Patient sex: F
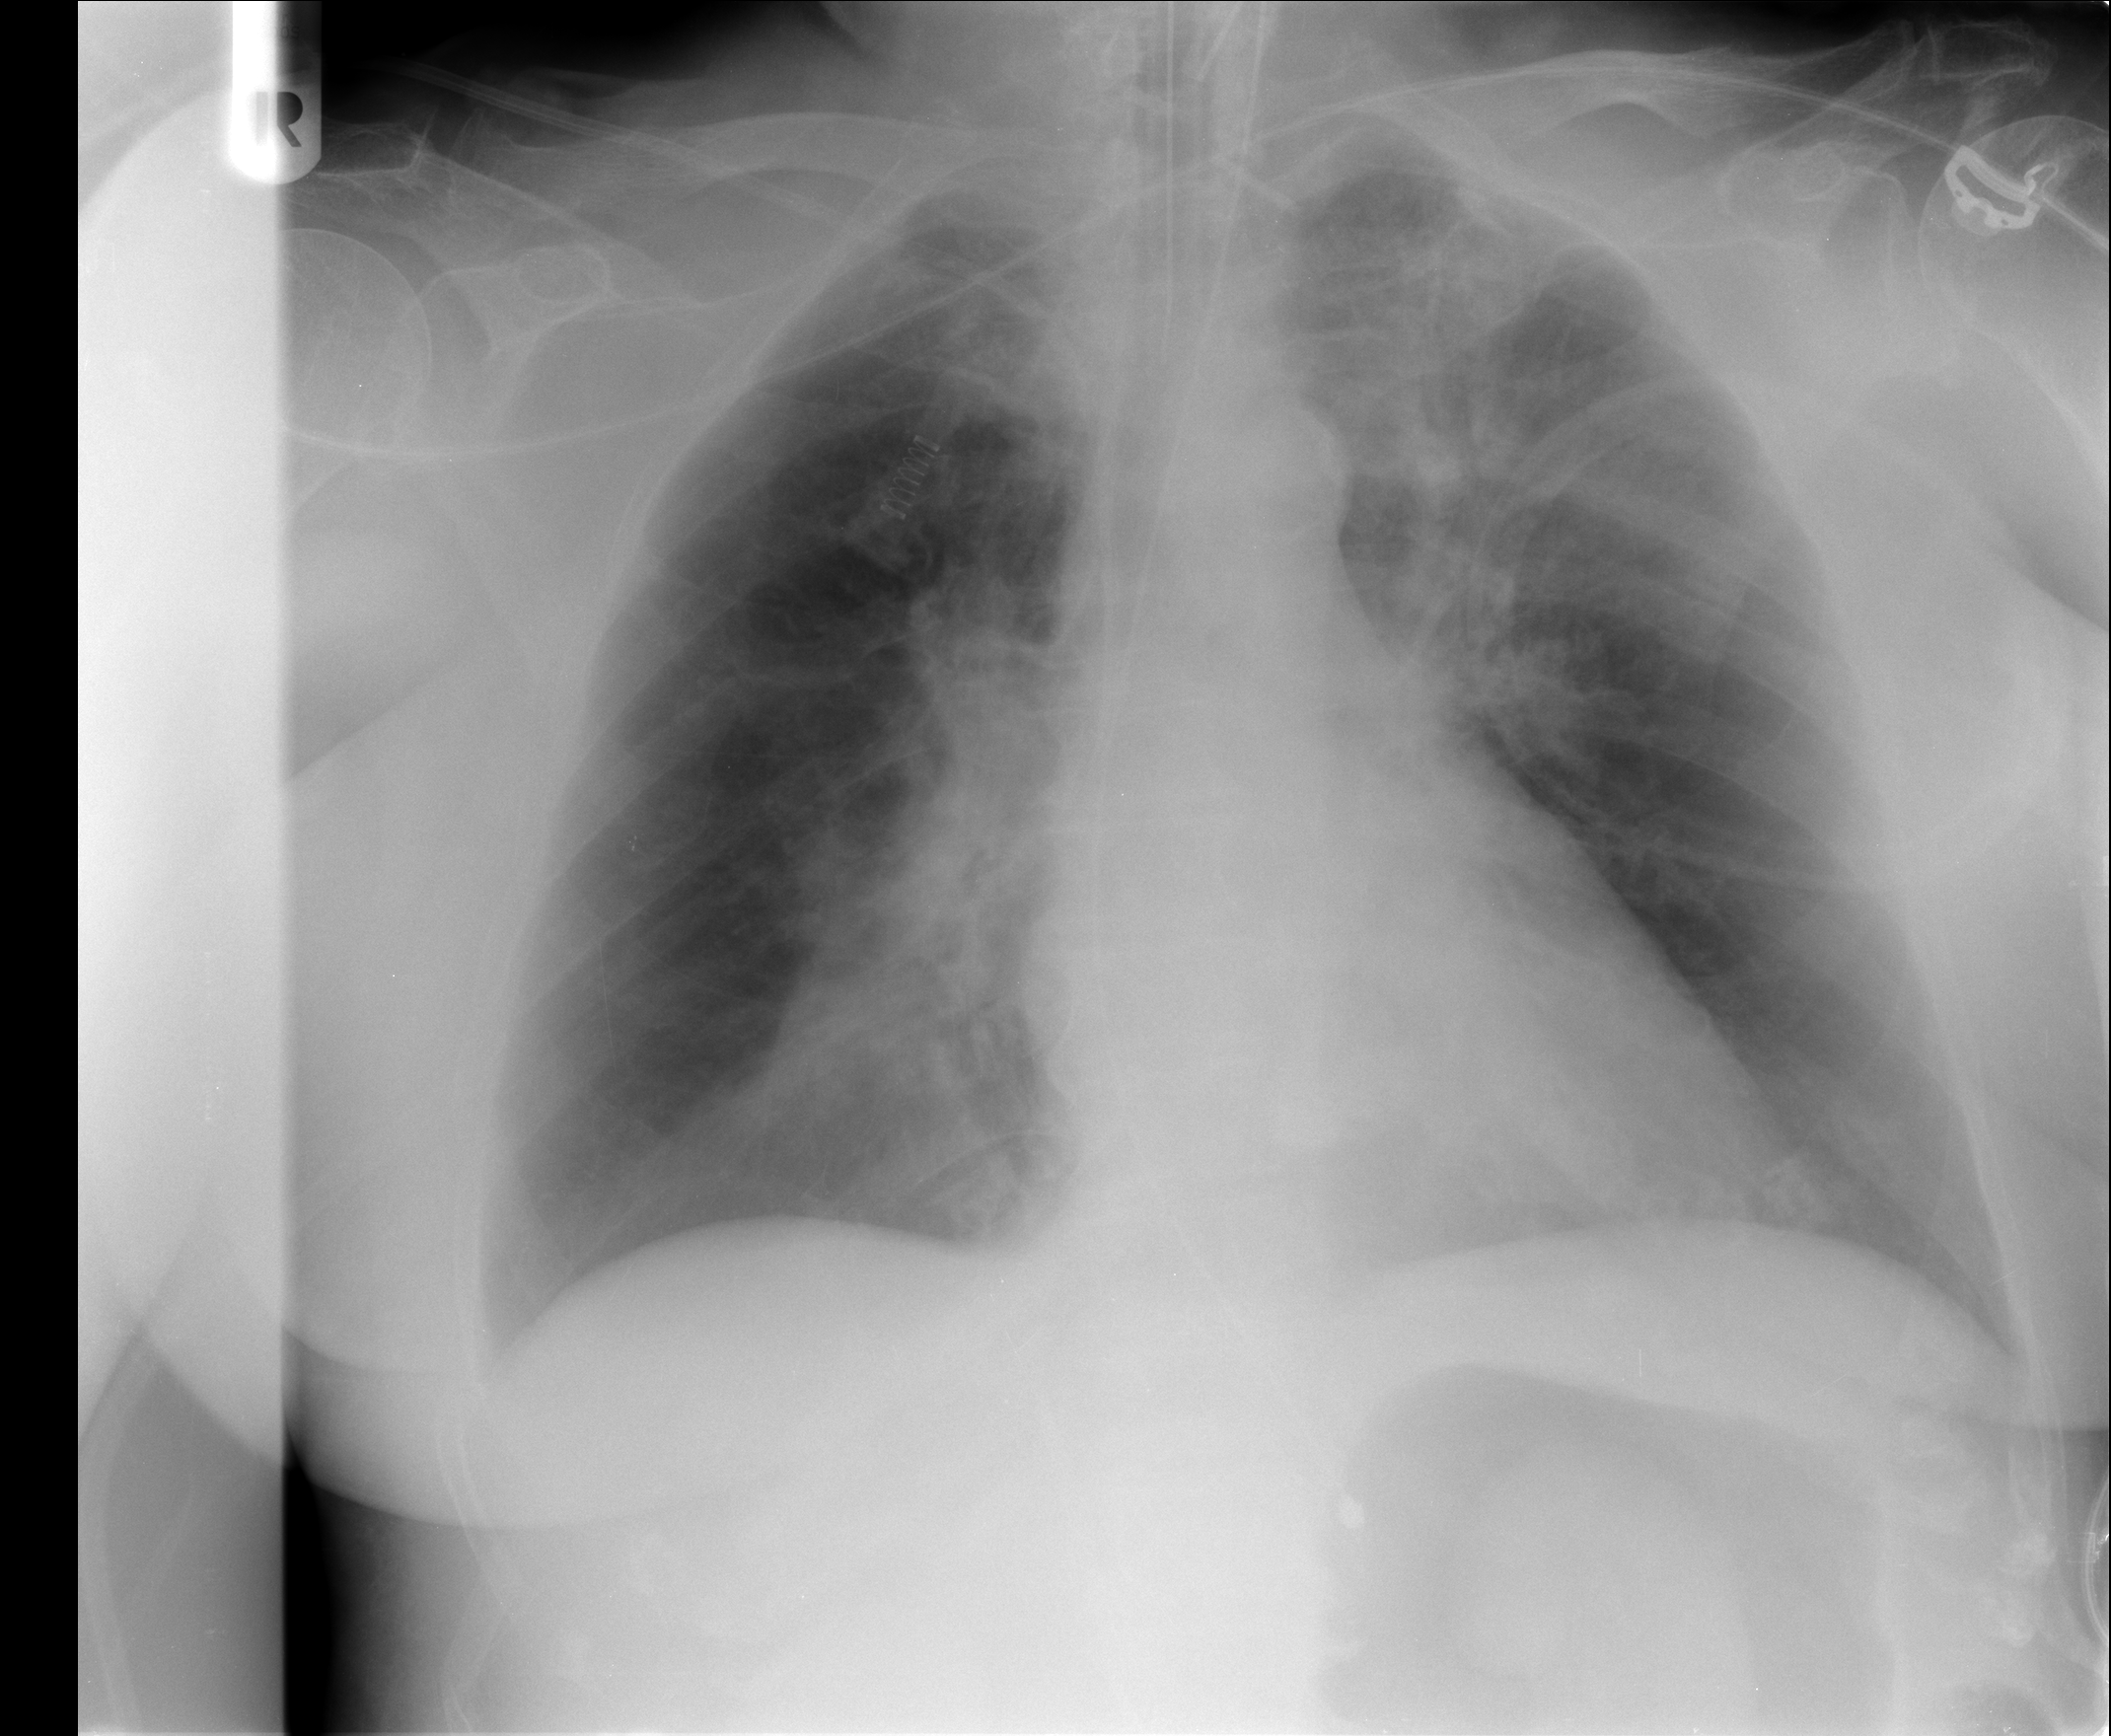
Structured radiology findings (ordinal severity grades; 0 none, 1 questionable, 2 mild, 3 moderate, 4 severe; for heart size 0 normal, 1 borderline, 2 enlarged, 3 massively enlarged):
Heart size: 0
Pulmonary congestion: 0
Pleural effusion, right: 0
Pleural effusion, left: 0
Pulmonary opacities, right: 3
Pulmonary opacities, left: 3
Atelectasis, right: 2
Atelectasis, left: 3